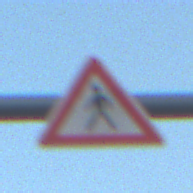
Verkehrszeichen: FussgaengerRechts
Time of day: SunriseSunset
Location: Outdoor (Nature)
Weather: Clear
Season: Winter
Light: Natural